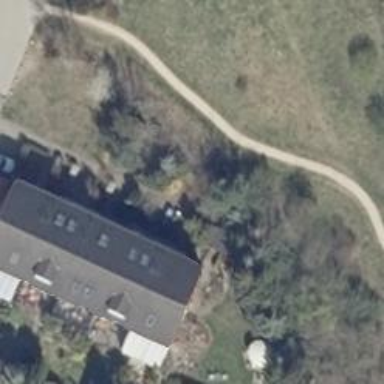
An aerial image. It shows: Terrace-style building with gabled roof.